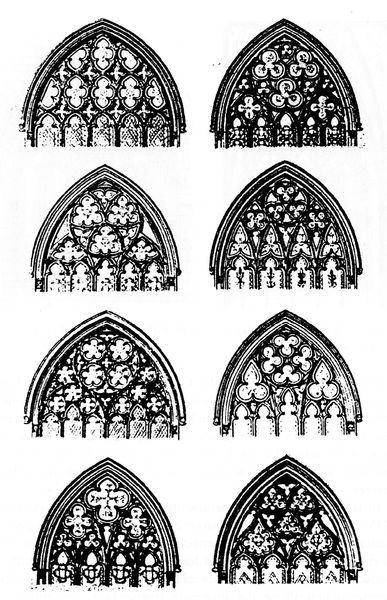
Titel: Kathedrale, Exeter/Devonshire
Standort: Exeter (EU - GB)
Schlagwörter: fenster, glas, profil, schmuck, skizze, zeichnung, blüten, rose, malerei, muster, ornament, architektur, stein, kirche, gotik, kreis, bogen, studie, ornamente, oben, bögen, druck, viele, entwurf, glasmalerei, gotisch, spitzbogen, spitzbögen, vorlage, gedruckt, acht, lanzettfenster, kirhce, maßwerk, variationen, vierpass, kirchenfenster, kreuzblume, dreipass, fischblase, fischblasen, schneuß, architekturmuster